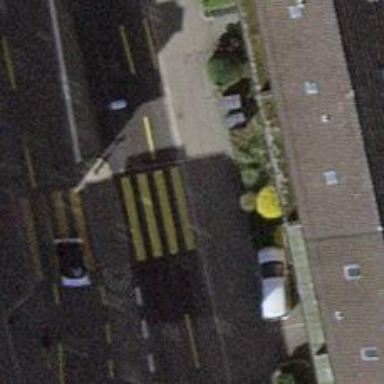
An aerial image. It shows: Kerb barrier.